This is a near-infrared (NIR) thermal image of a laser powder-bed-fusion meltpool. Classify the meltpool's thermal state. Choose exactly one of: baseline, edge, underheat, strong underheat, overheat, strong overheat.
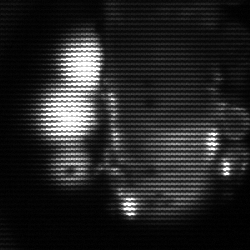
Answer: strong underheat